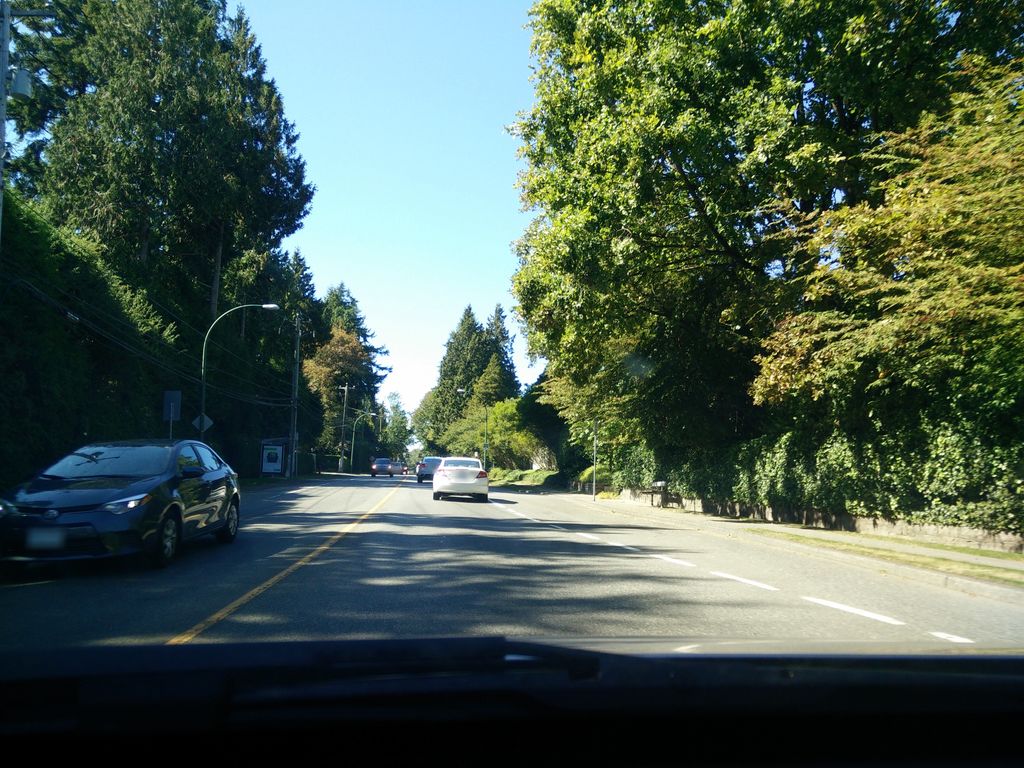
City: vancouver